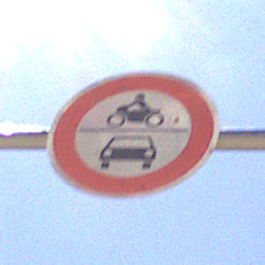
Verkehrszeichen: VerbotKraftfahrzeuge
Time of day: Midday
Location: Outdoor (Nature)
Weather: Clear
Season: NotSpecified
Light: Natural